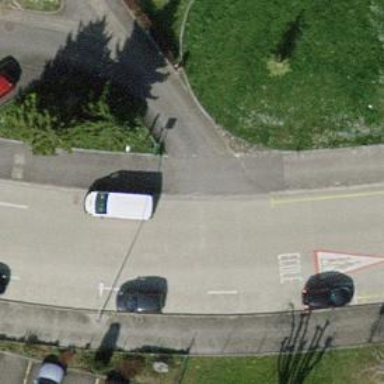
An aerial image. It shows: Parking aisle road with sidewalk.